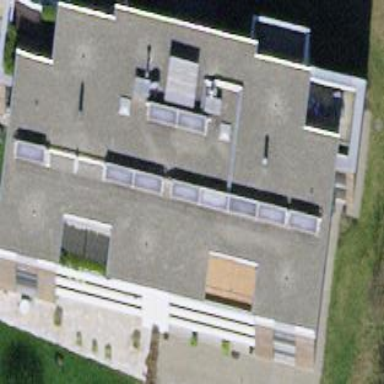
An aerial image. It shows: Building with apartments and flat roof.